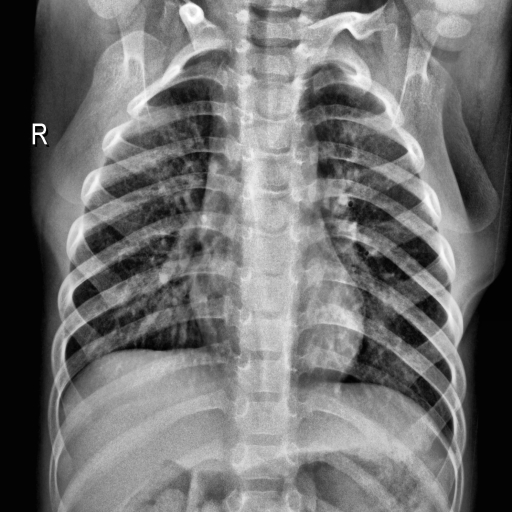
Finding: NORMAL